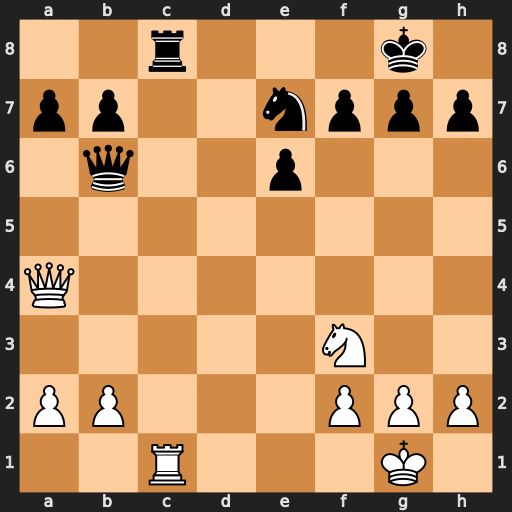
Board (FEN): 2r3k1/pp2nppp/1q2p3/8/Q7/5N2/PP3PPP/2R3K1
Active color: w
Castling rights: -
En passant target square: -
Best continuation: Rxc8+ Nxc8 Qe8#